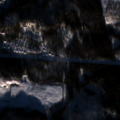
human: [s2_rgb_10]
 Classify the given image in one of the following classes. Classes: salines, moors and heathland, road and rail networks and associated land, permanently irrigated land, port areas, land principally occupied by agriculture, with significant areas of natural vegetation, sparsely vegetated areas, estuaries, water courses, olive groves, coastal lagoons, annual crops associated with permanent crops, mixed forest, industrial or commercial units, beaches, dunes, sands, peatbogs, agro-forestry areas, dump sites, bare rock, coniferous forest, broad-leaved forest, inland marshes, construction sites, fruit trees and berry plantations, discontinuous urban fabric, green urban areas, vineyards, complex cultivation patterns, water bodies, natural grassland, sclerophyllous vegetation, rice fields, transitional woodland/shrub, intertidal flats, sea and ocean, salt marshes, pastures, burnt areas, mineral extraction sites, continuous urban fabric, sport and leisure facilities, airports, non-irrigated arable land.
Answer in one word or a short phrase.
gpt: discontinuous urban fabric, coniferous forest, mixed forest